Current action and preconditions to check: trajectory_clear

Your task: For each precondition in the list above, predict whether it will hold at this action.

Consider the current scene as observed from the mobile robot's camera, and analyze the predicted future states of all dynamic agents (e.g., people, animals, vehicles, or any moving entities) within the NEXT SECOND.

IMPORTANT: Only answer "very likely" if you are absolutely certain—based on strong, clear evidence—that a dynamic agent will violate the precondition in the predicted future state. Do NOT answer "very likely" for unlikely, ambiguous, or low-probability risks.

Ask yourself for each precondition: Is there a high probability, with clear and convincing evidence, that the predicted future states of any dynamic agent will interfere with the predicted future state of the currently executing action within the NEXT SECOND, causing that precondition to fail?

Assess the risk level based on these predictions. Use "likely" or "very likely" if motions create a clear risk of interference.

Use "neutral" or "improbable" if agents are nearby but their predicted paths are clearly diverging or non-conflicting.

Failure Risk Categories: "very improbable", "improbable", "neutral", "likely", "very likely"

Answer Format: Output ONLY the probability_of_failure value from these categories: "very improbable", "improbable", "neutral", "likely", "very likely"

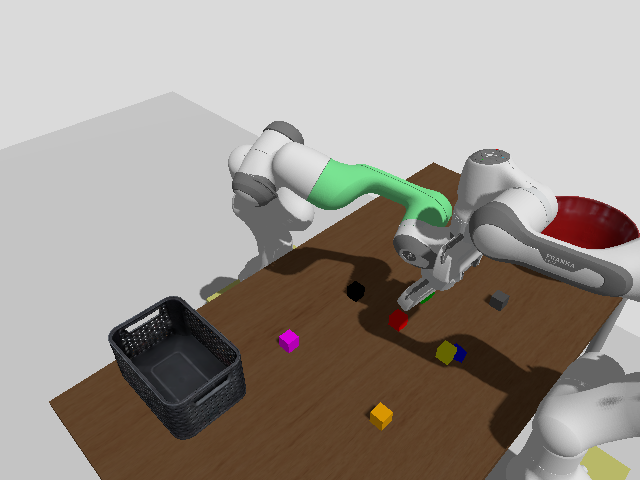

Answer: improbable